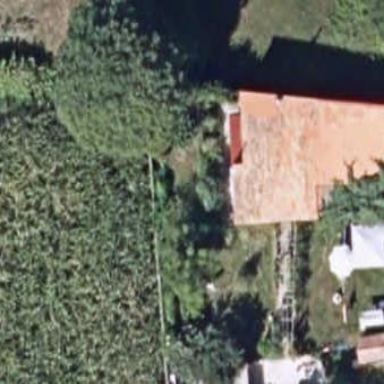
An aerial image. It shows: Simple and straightforward house.